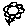
Label: flower